Field crop: maize
Growth stage: 1
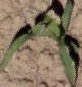
Species: maize